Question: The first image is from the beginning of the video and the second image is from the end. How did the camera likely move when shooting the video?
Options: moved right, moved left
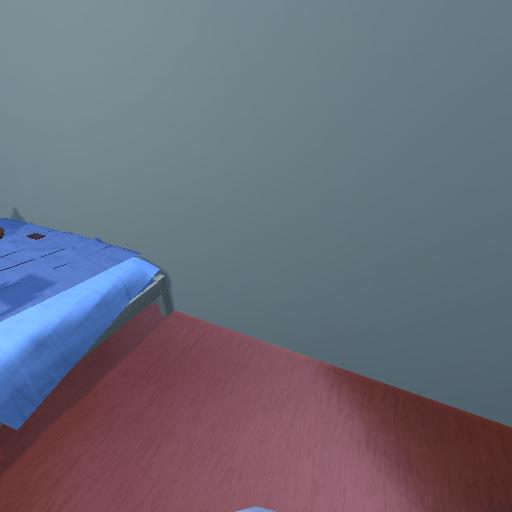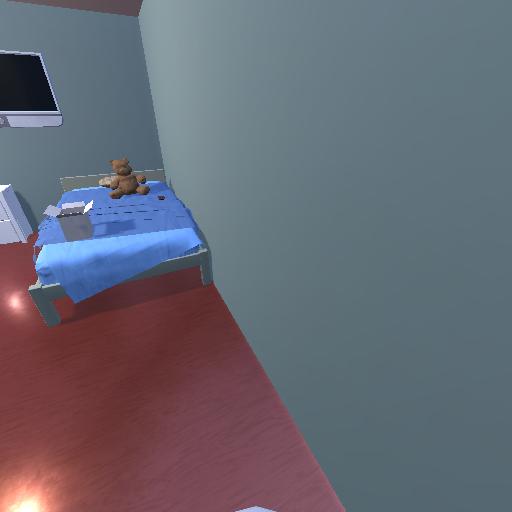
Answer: moved right